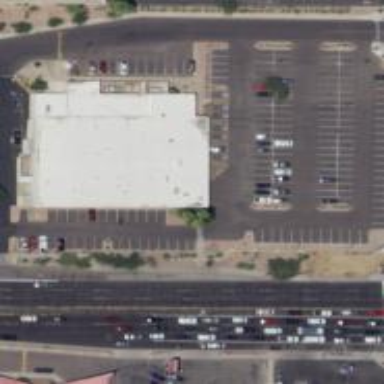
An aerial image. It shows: Commercial building.